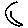
Label: moon